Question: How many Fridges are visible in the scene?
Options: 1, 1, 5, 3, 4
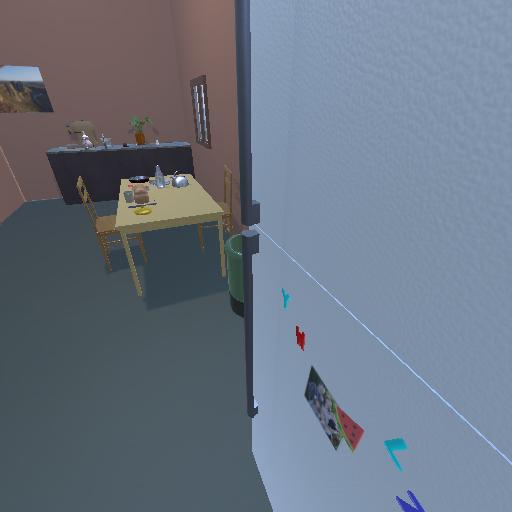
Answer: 1